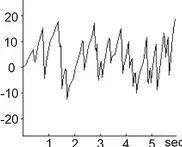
The instance of light cupula observed in the right hSCC. The patient's head and right hSCC were viewed from the top of the patient's head. (B) When the patient's head was turned to the right while in the supine position, the right hSCC was activated because of an utriculopetal deflection of the cupula resulting in a persistent right-beating nystagmus (maximal SPV = 10 /s).
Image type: pathology (fish)